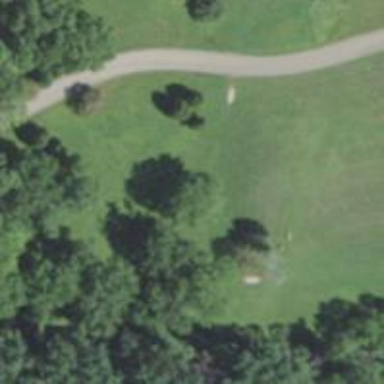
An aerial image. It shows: Disc golf hole.